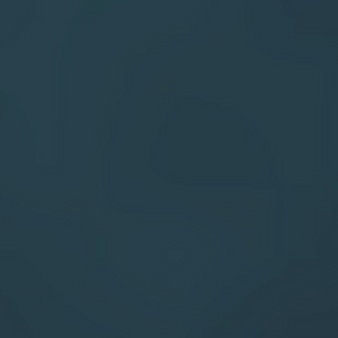
Label: other